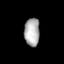
Tissue: prostate
Cell type: T cells
Senescence score: 0.2895
Nuclear area (px): 422
Mean DAPI intensity: 173.9